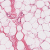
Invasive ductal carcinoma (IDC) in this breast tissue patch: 0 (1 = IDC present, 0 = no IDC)